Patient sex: F
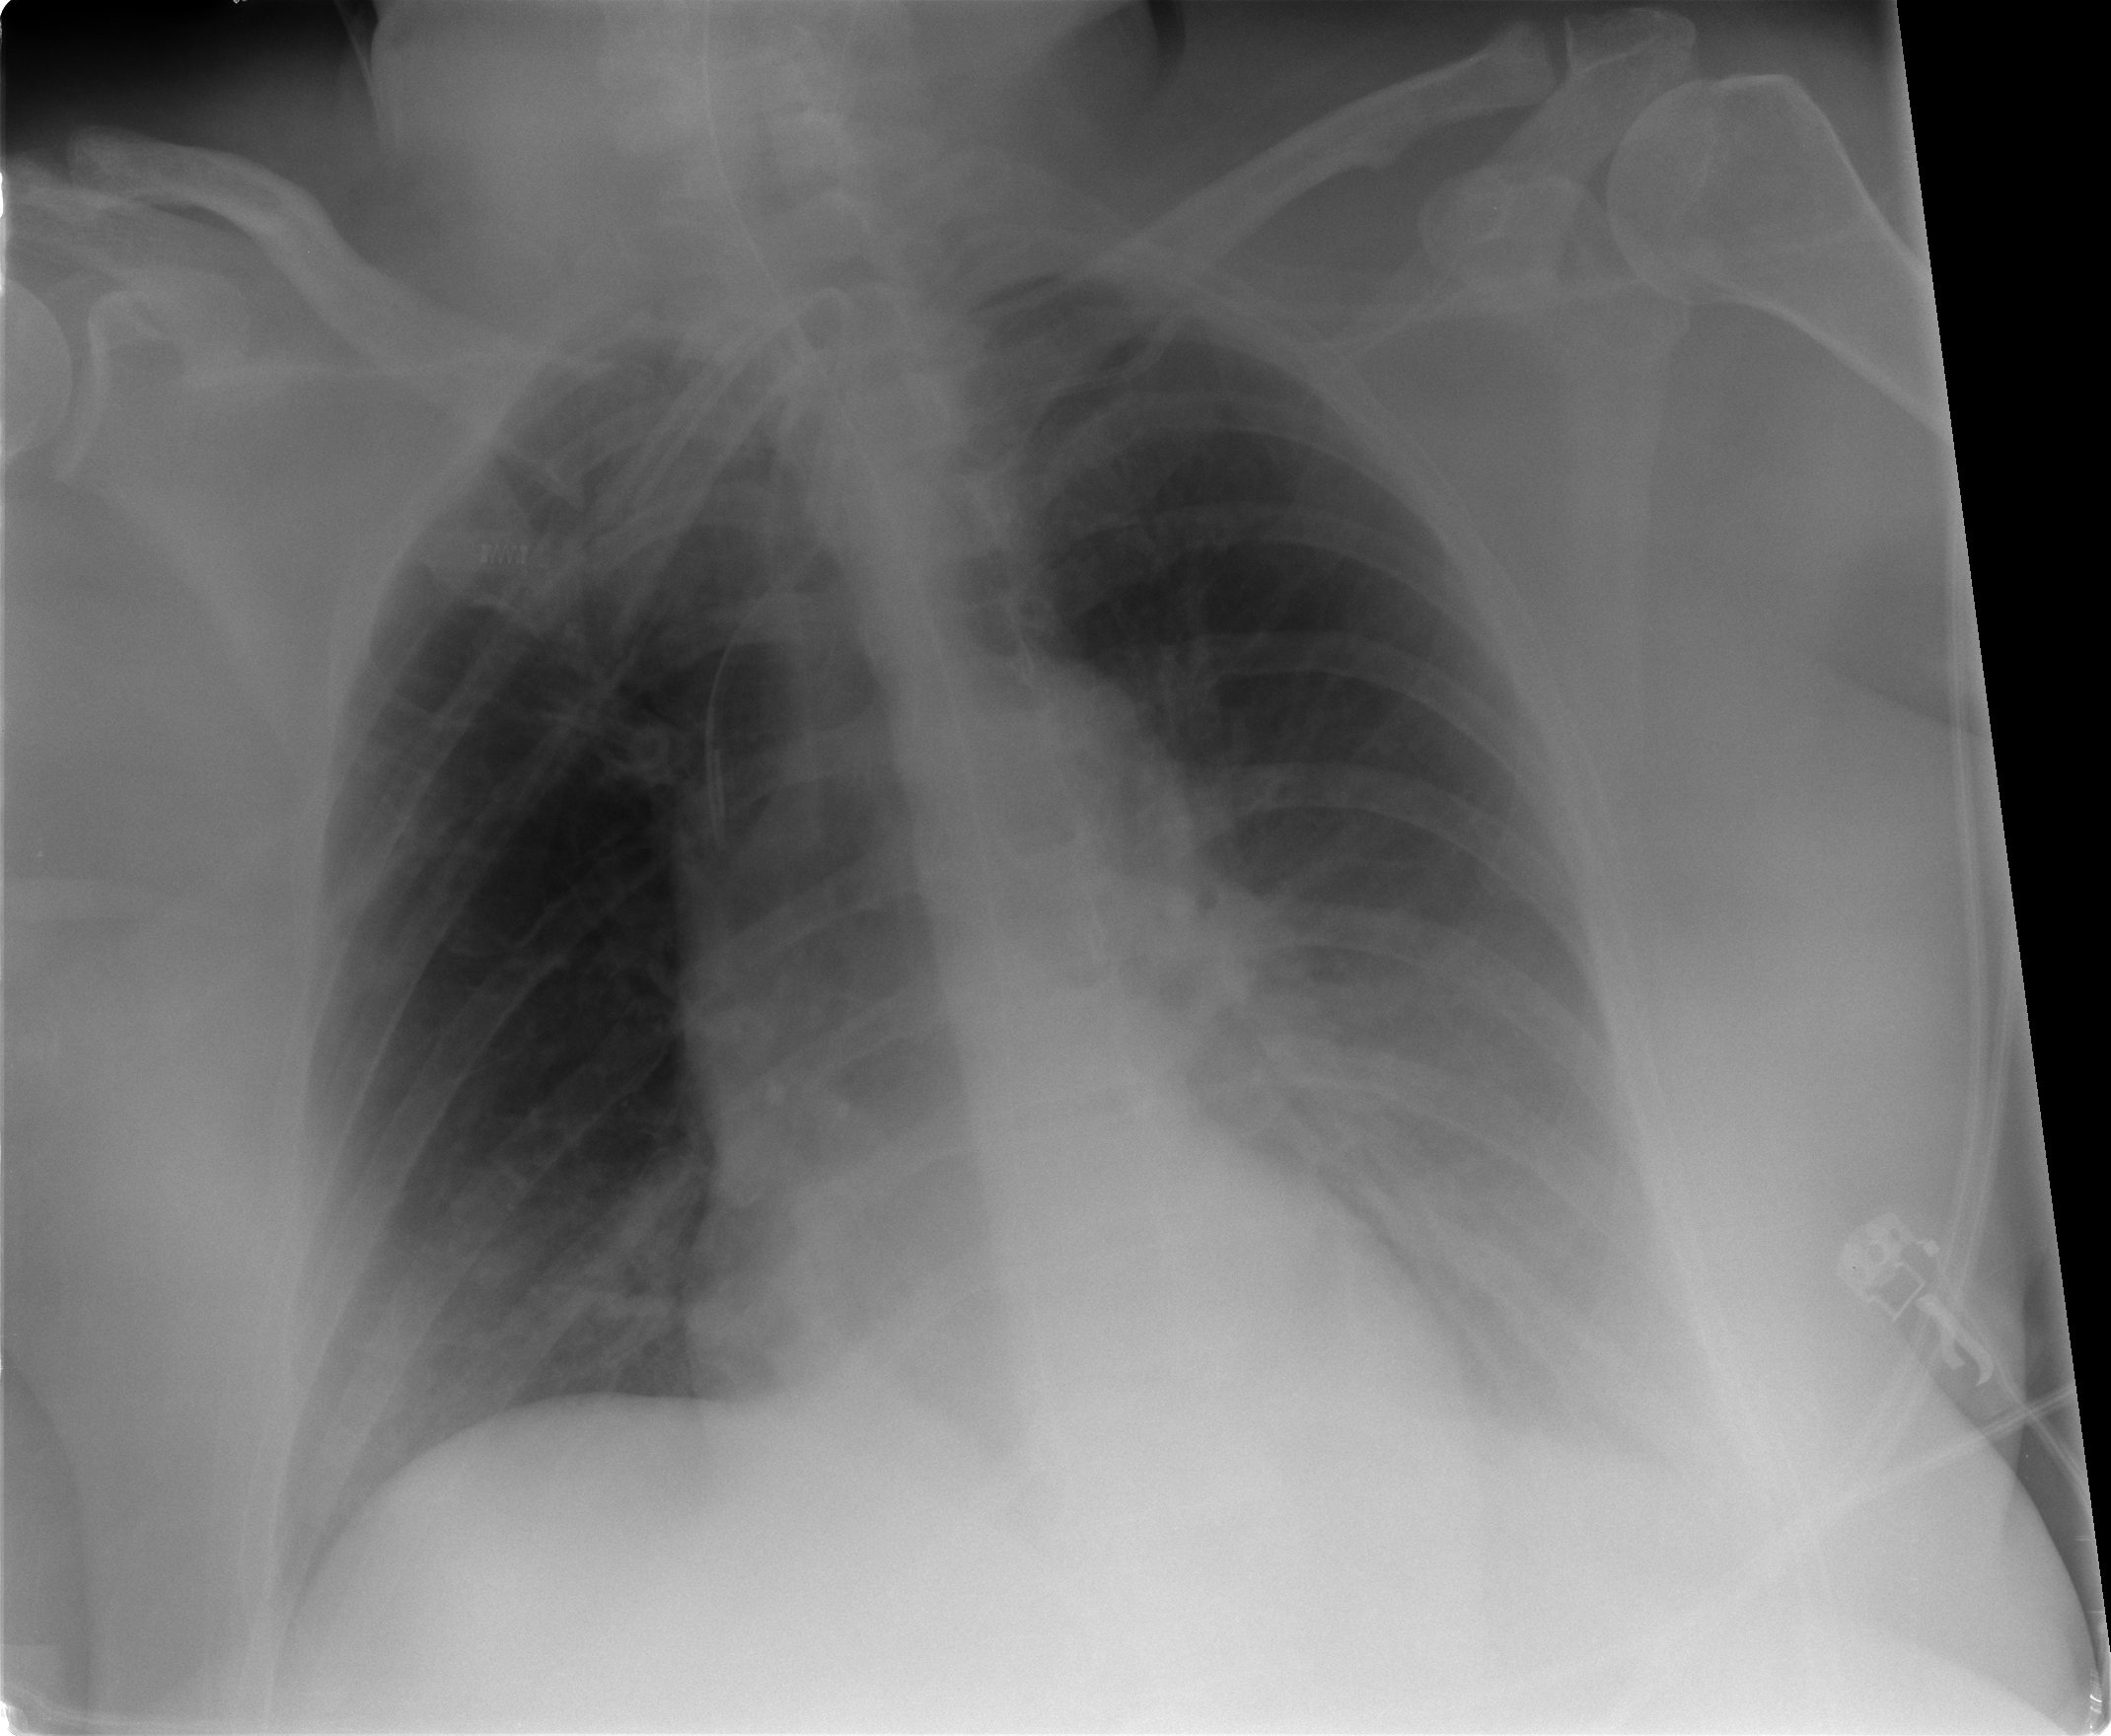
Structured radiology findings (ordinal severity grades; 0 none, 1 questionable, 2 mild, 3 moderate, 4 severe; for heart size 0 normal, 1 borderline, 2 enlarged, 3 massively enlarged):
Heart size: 2
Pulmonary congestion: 0
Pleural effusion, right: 1
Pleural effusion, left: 2
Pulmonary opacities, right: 0
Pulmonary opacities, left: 0
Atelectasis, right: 2
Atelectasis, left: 2